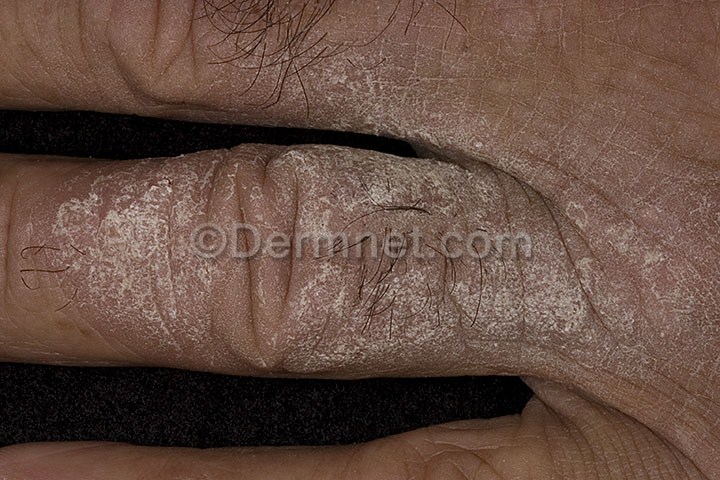
Disease: Eczema Photos